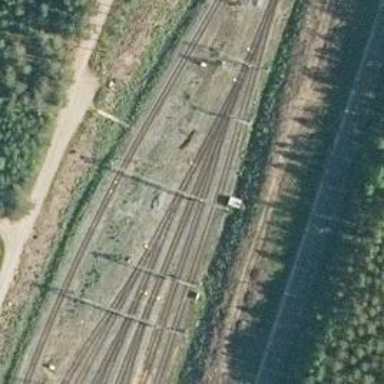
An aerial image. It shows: Railway yard with electrified contact lines.